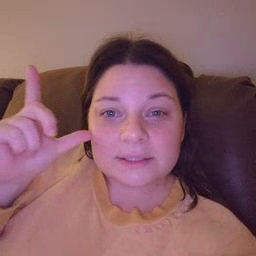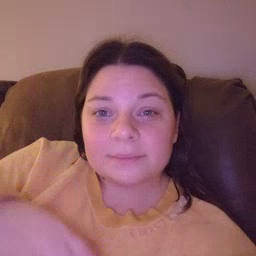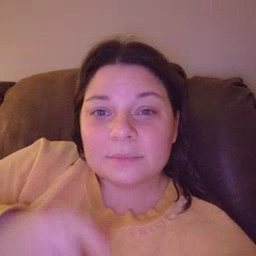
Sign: listen